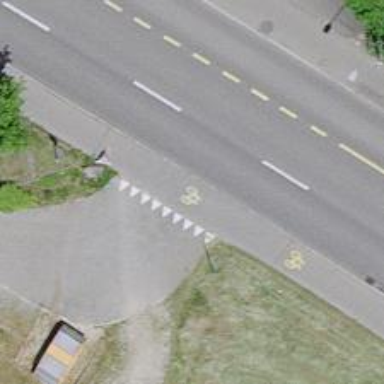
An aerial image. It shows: Designated cycleway.